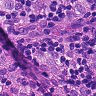
Metastatic tissue present: yes